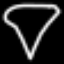
Label: diamond